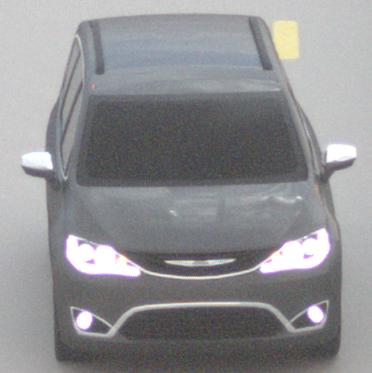
Make: Chrysler
Model: Pacifica
Detailed model: -
Model produced from: 2016
Model produced until: 2020
Doors: 5
Color: gray
Road condition: dry road
Daytime: night
Contrast: low contrast